Interaction volume radius: 5 \u00c5
Interaction volume height: 25 \u00c5
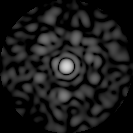
Disorder parameter: 0.8357